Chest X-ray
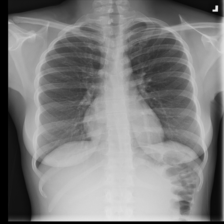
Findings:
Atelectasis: negative
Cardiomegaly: negative
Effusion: negative
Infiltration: negative
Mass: negative
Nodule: negative
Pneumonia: negative
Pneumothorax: negative
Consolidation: negative
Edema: negative
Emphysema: negative
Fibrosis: negative
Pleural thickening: negative
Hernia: negative